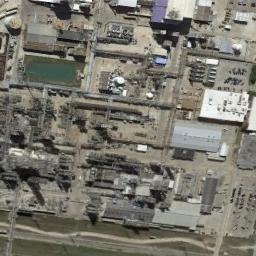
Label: industrial_area